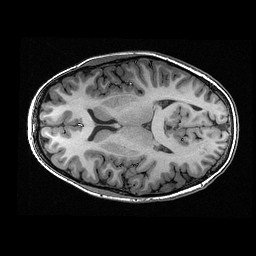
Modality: T1w
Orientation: axial
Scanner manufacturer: ge
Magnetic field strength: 3 T
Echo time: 0.00318 s